Chest X-ray. View position: AP
Patient age: 56
Patient sex: F
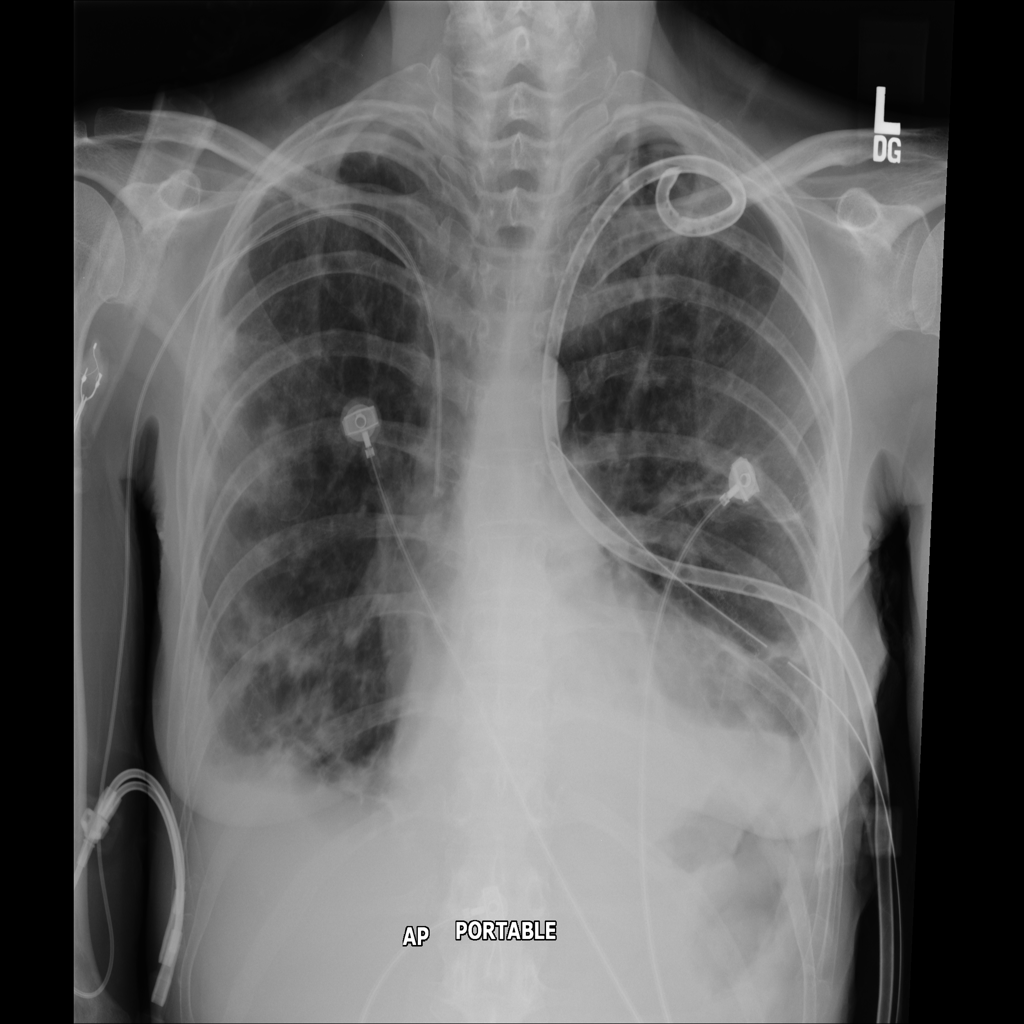
Finding: Pneumothorax